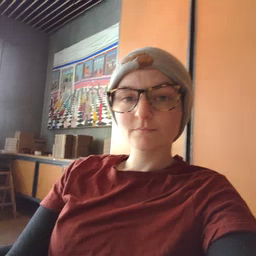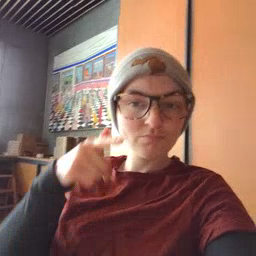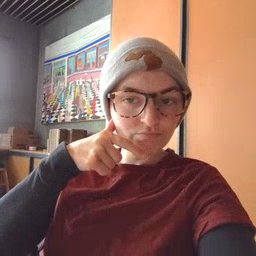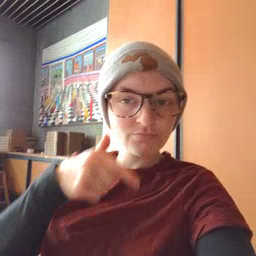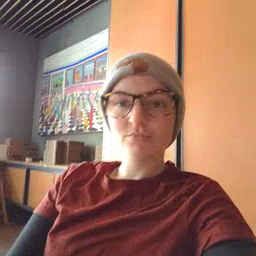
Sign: radio